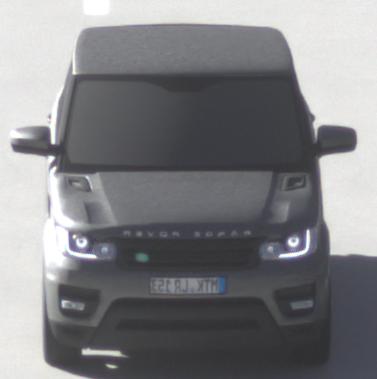
Make: Land Rover
Model: Range Rover Sport 5.0 V8 SC
Detailed model: Range Rover Sport (II)
Model produced from: 2013/09
Model produced until: 2015/07
Doors: 5
Color: gray
Road condition: dry road
Daytime: morning or afternoon
Contrast: high contrast